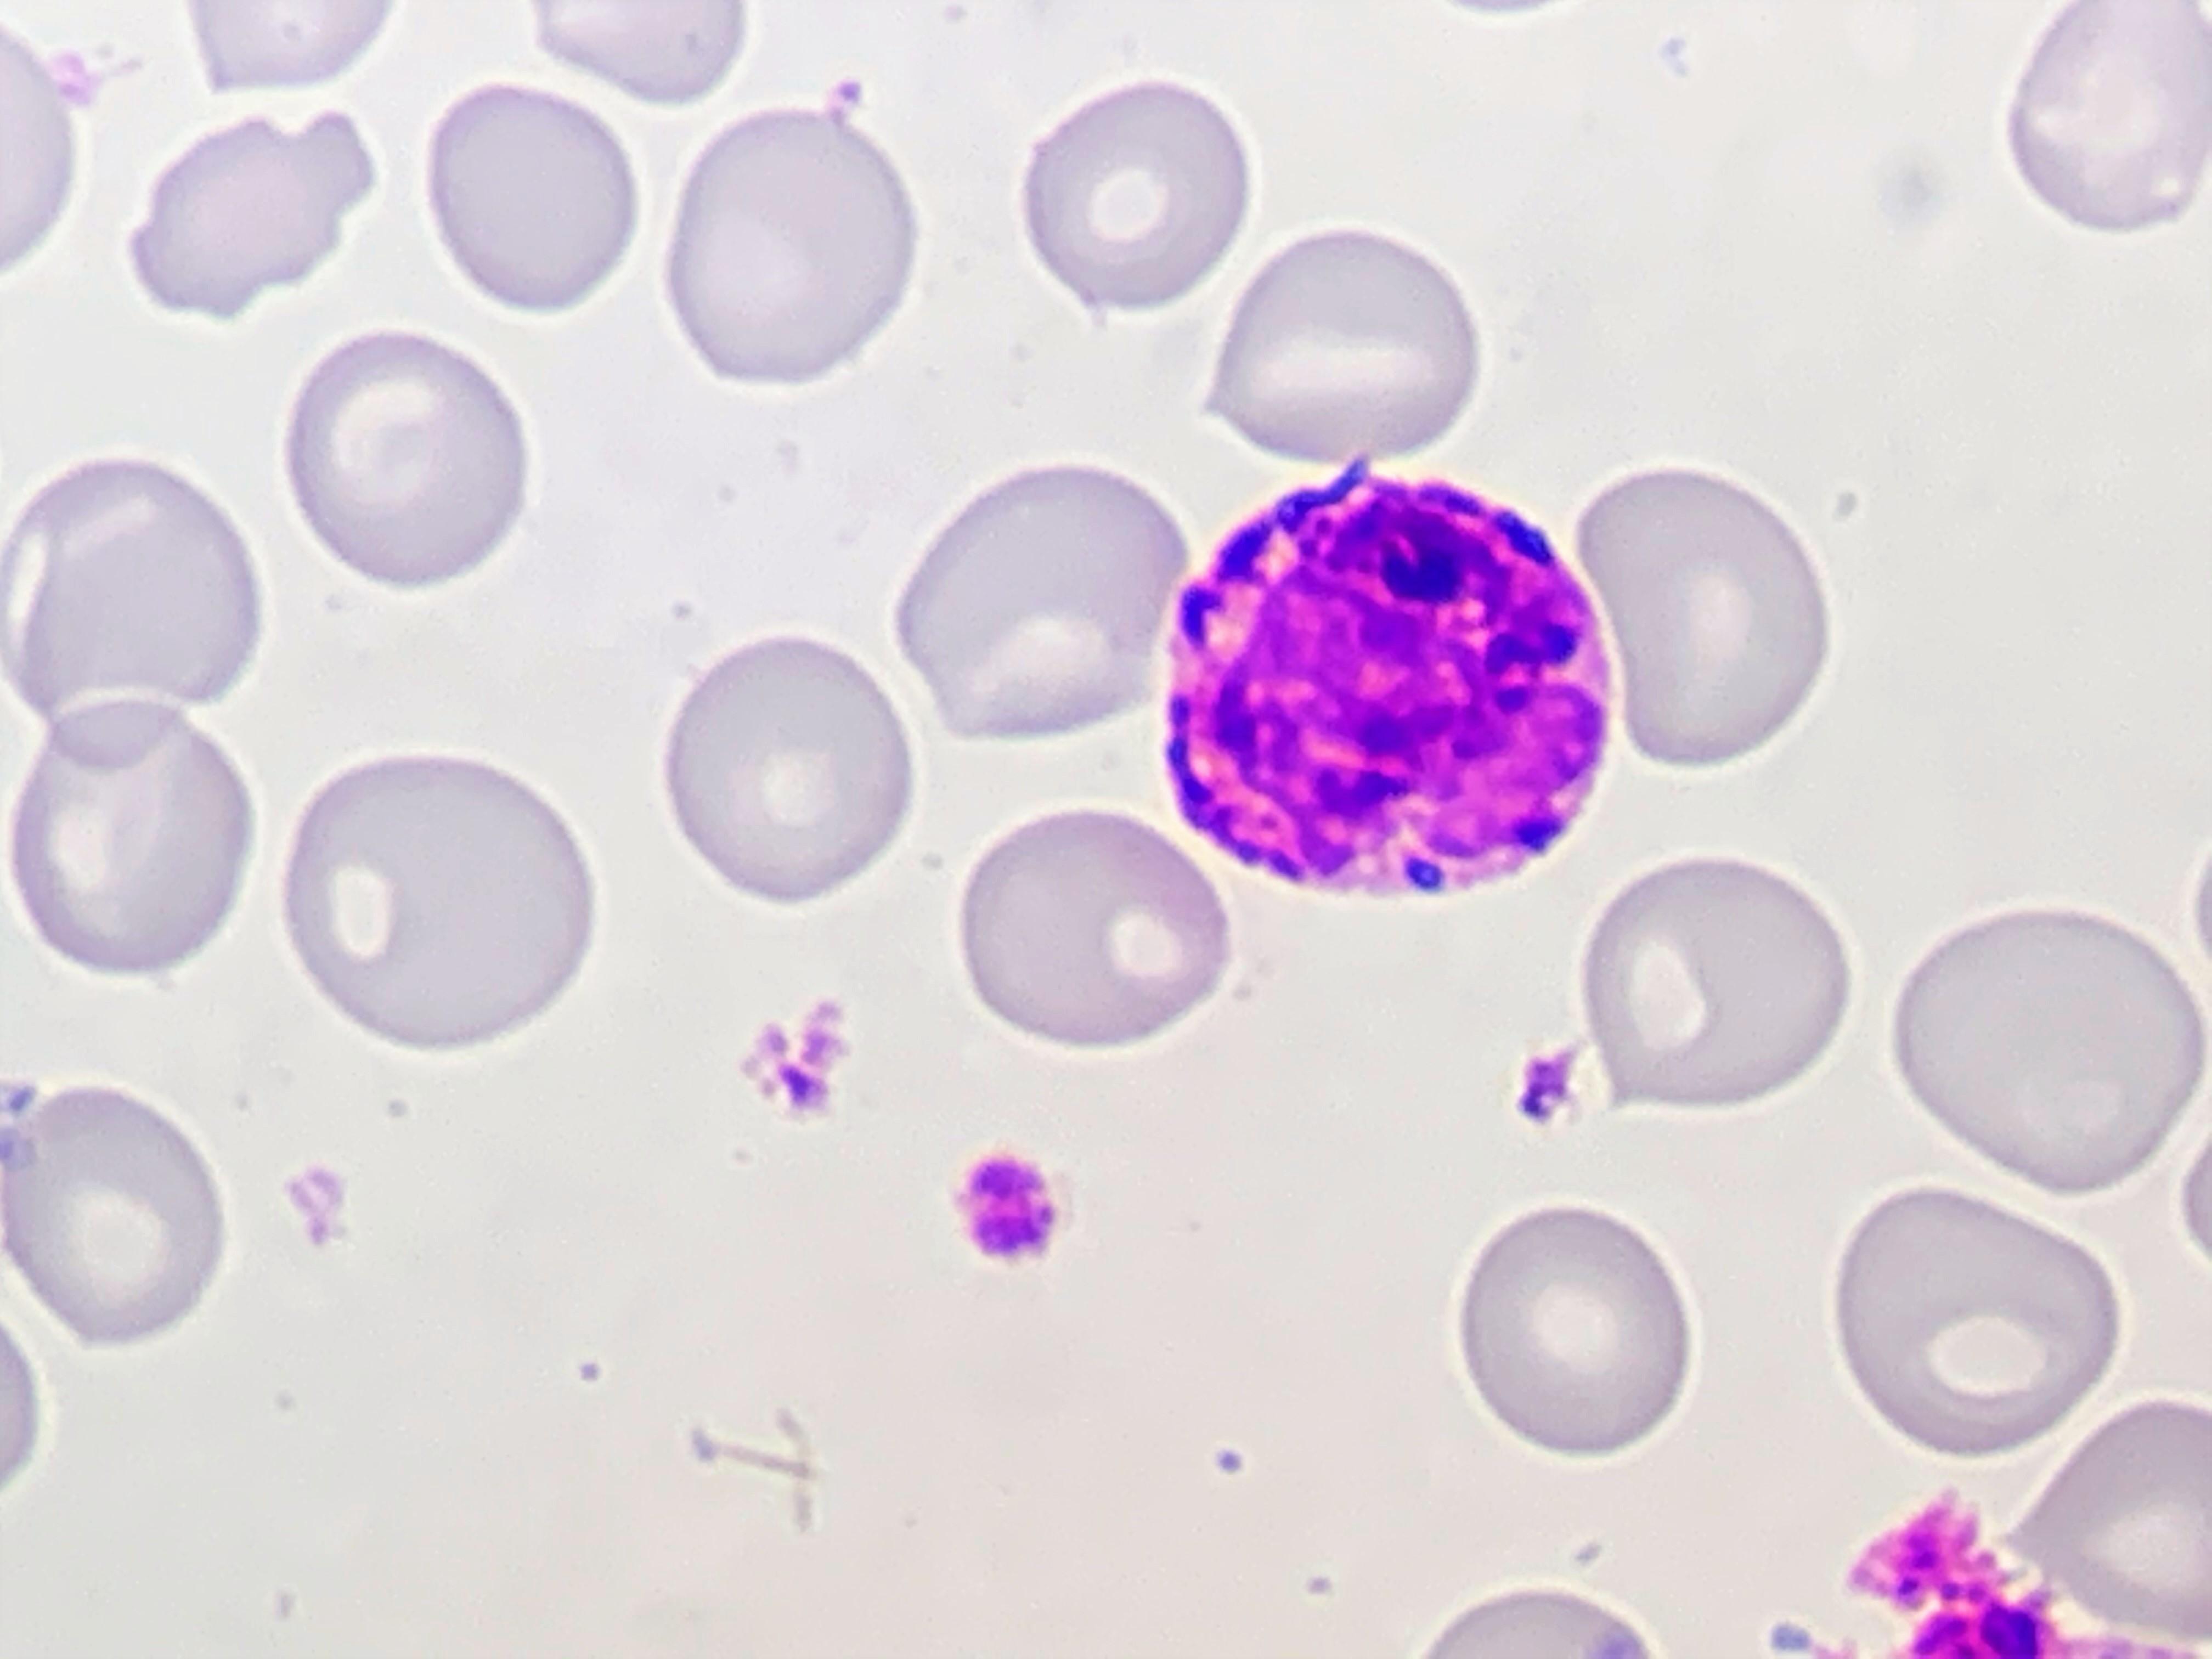
Cell type: BASOPHILS